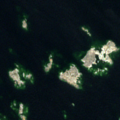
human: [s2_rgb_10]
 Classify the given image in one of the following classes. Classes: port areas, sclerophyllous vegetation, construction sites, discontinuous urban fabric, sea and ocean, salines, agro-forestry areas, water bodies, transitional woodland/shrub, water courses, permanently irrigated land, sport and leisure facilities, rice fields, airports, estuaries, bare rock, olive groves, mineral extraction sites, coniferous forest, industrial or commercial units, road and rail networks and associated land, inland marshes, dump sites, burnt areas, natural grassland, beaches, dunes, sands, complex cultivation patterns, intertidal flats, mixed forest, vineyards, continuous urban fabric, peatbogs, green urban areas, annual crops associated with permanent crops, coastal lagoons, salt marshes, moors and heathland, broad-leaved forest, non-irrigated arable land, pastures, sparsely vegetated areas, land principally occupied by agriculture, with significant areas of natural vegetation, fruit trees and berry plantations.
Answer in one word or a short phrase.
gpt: sea and ocean